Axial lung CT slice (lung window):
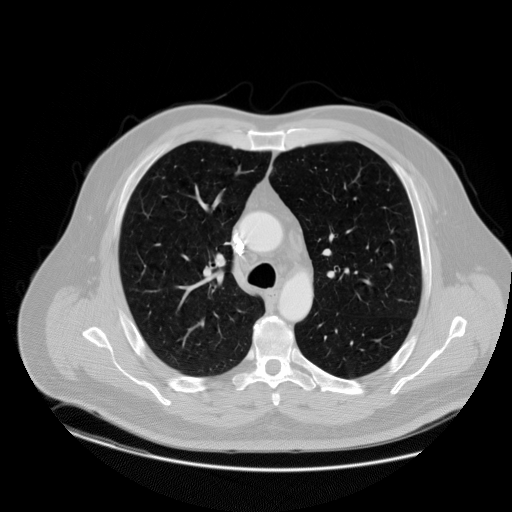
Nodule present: no